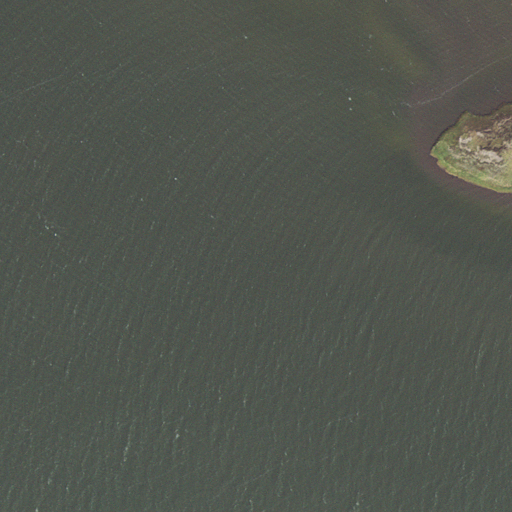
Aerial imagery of cape in North Carolina named Rawls Point containing open water and herbaceous wetlands